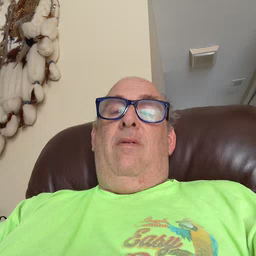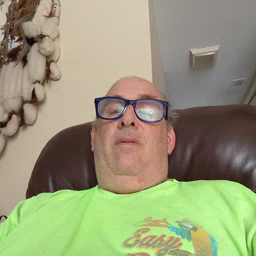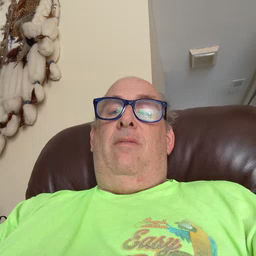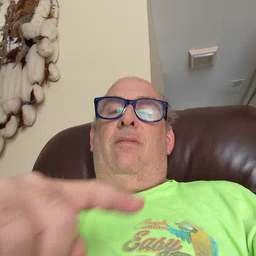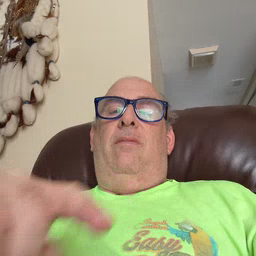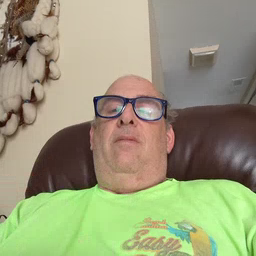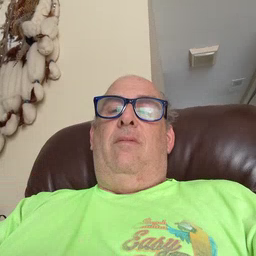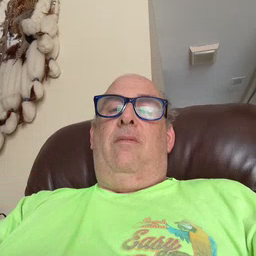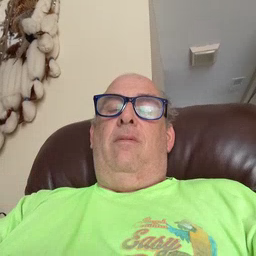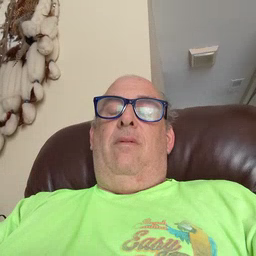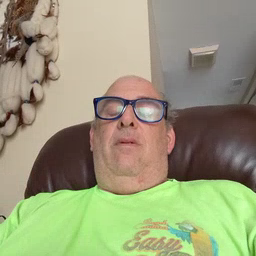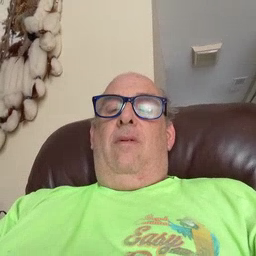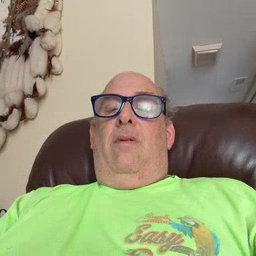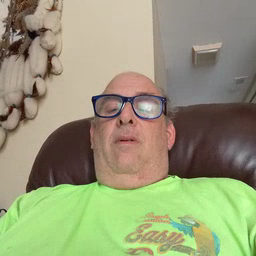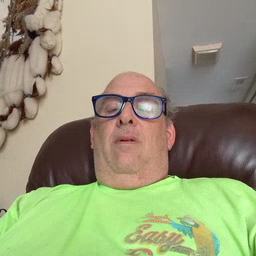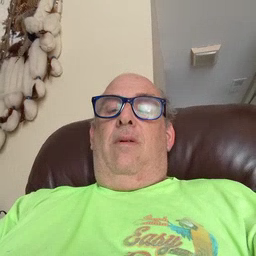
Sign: dryer